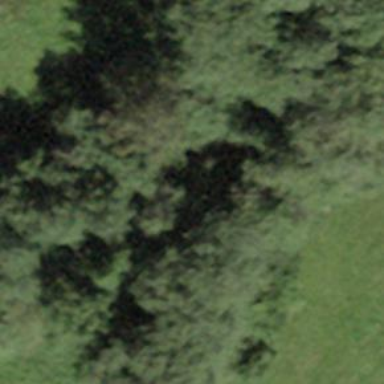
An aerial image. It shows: Forest area.